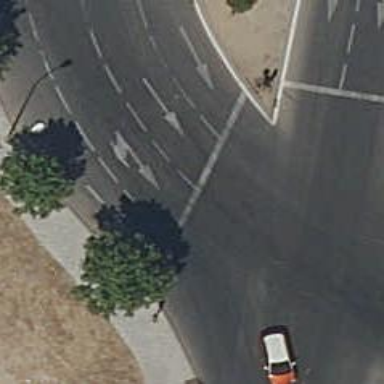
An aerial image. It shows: Road with traffic signals.